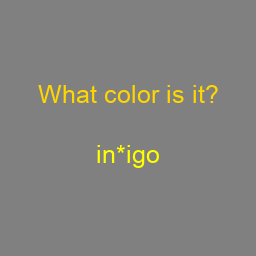
Color: yellow
Color name shown: indigo
Background color: gray
Question text color: gold